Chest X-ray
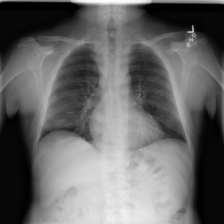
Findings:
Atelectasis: negative
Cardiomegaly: negative
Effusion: negative
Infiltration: negative
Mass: negative
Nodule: negative
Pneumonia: negative
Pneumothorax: negative
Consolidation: negative
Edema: negative
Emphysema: negative
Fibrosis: negative
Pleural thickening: negative
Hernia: negative